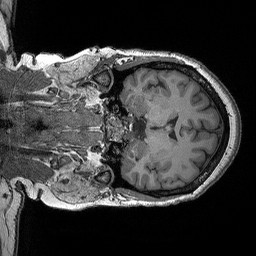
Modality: T1w
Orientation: coronal
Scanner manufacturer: siemens
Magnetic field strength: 3 T
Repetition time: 2.3 s
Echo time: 0.00298 s